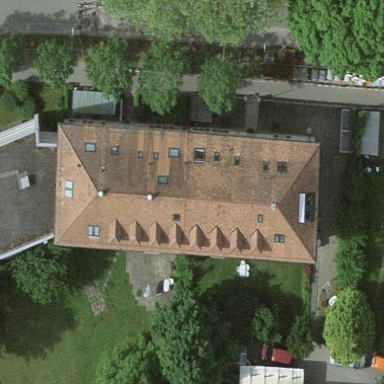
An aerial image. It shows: Hipped-roof building with apartments.